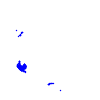
Particle: electron